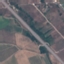
Land use / land cover: Highway